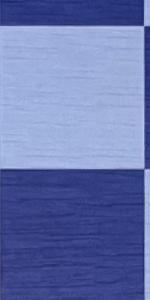
Label: Empty